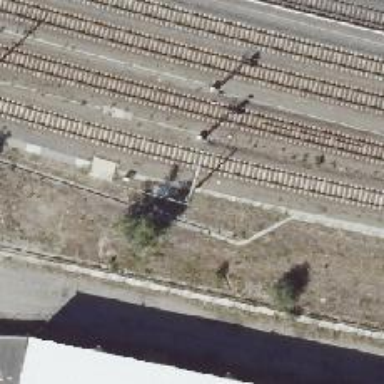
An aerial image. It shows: Catenary mast for power lines.